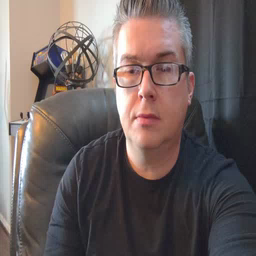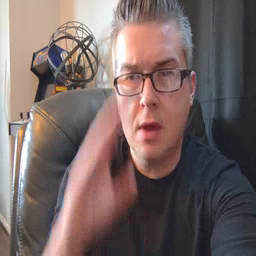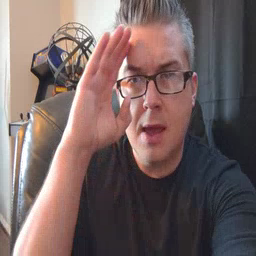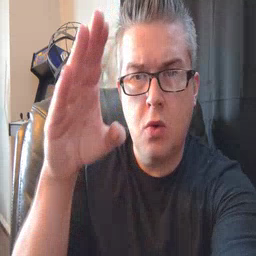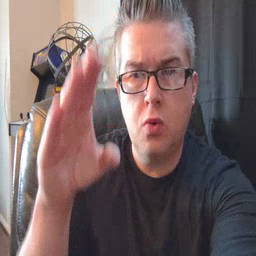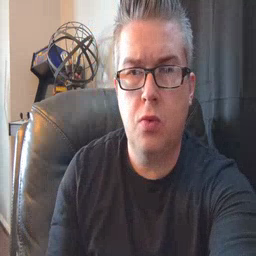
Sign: hello